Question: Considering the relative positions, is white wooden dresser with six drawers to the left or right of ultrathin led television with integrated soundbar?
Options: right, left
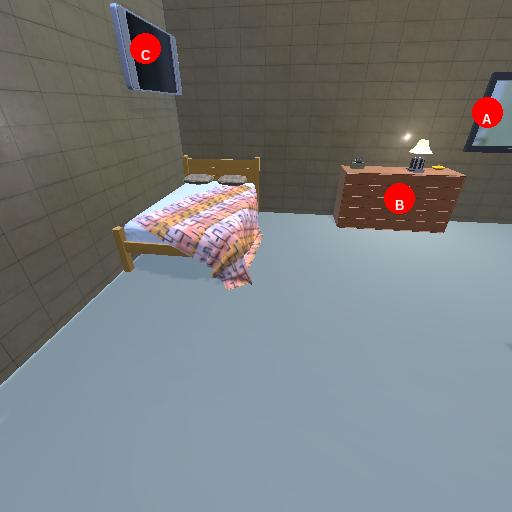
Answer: right